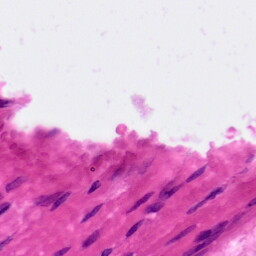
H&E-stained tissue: Pancreatic